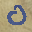
Label: 0